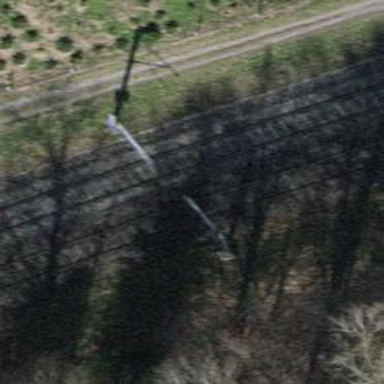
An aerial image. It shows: Solitary milestone along the railway.